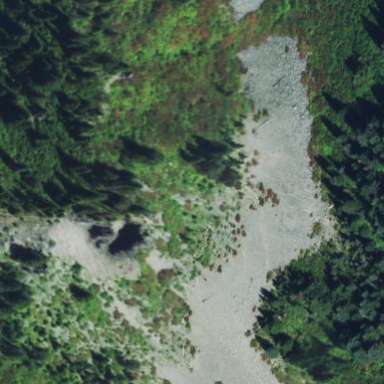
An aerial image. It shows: Natural scree.